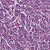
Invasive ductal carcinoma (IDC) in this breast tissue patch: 1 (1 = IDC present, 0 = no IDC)